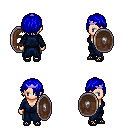
a pixel art fantasy rpg character, female body template, human, light skin, blue robe, teal pants, blue bangs hairstyle, purple tiara, ghillies, shield, four views (front, back, left, right), 2x2 character sprite sheet, small pixel art, hard edges, no anti-aliasing